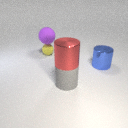
large blue metal cylinder to the right of small yellow rubber sphere